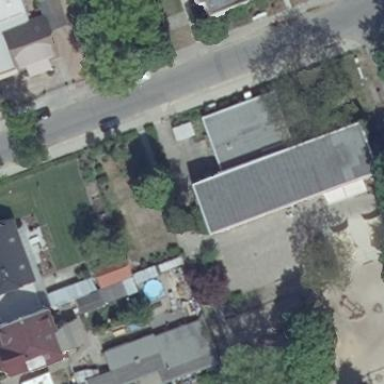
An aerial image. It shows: Flat roof kindergarten building.